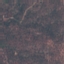
Land use / land cover: HerbaceousVegetation